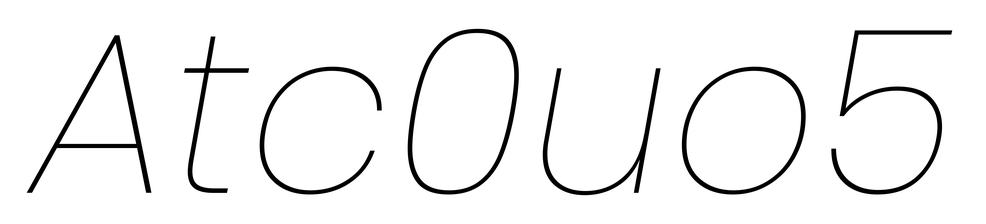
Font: Poppins-ThinItalic